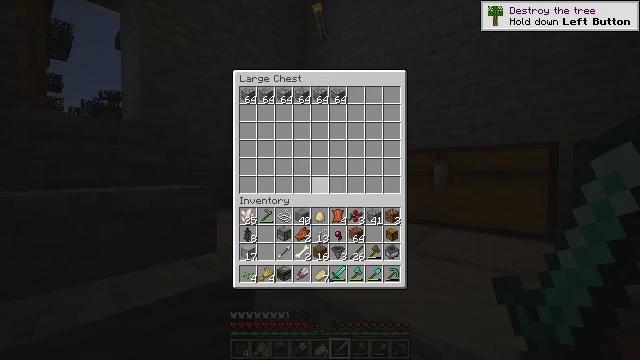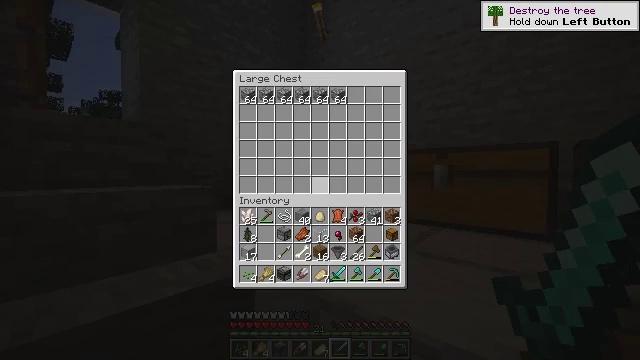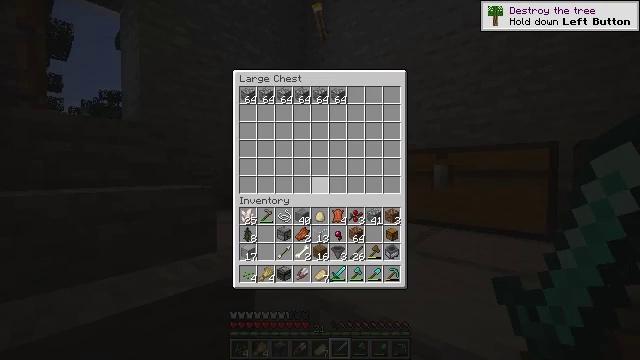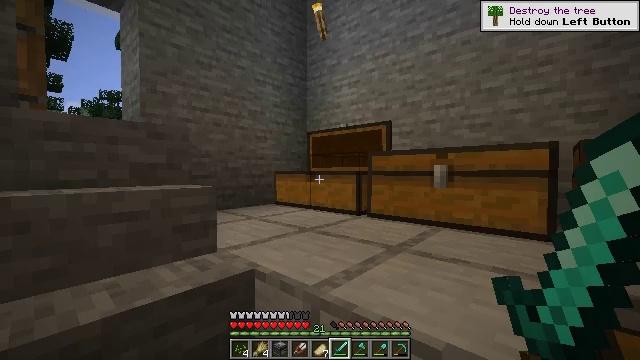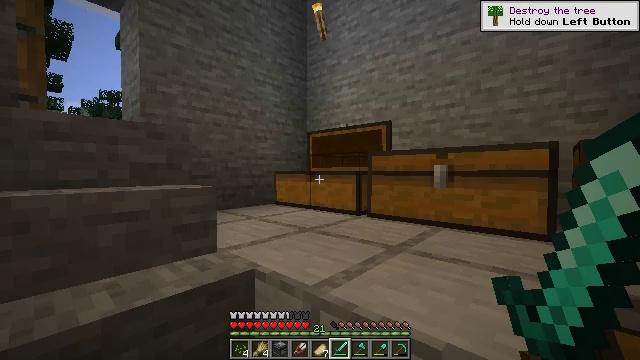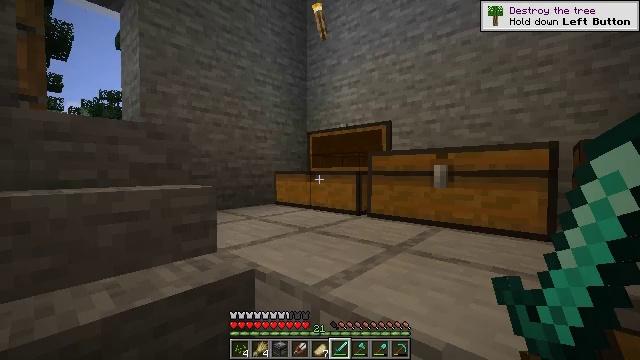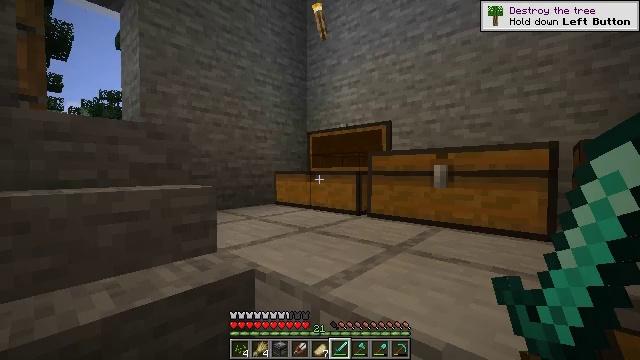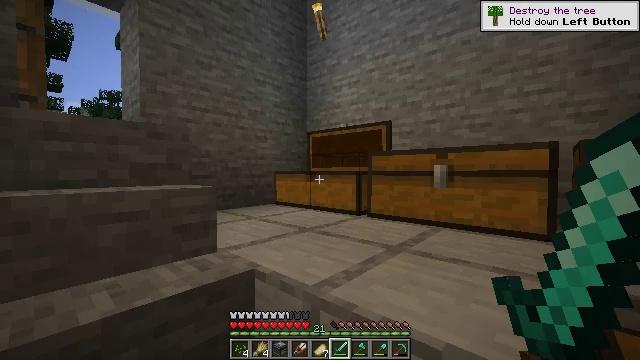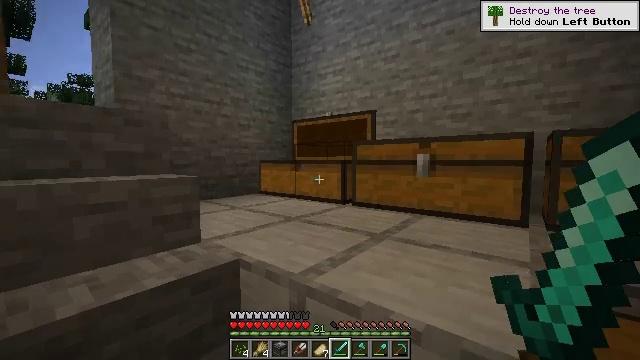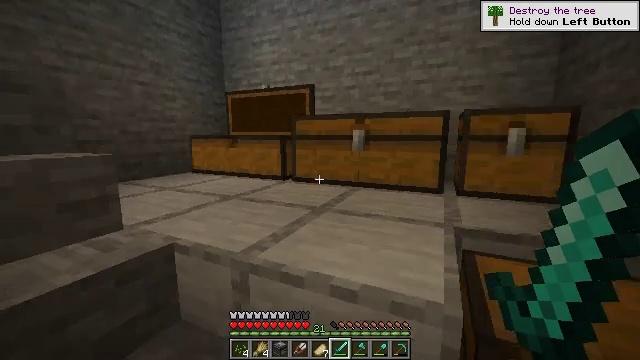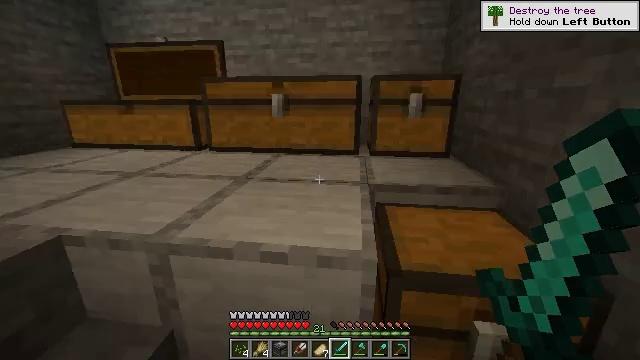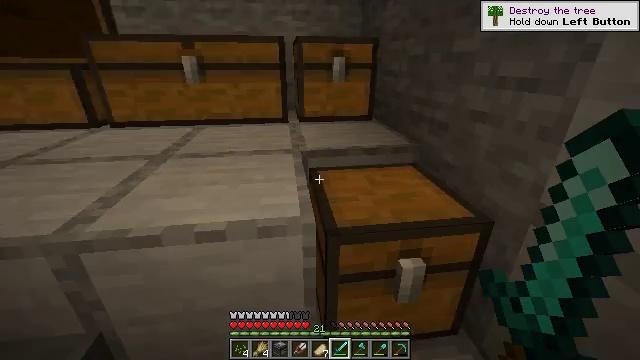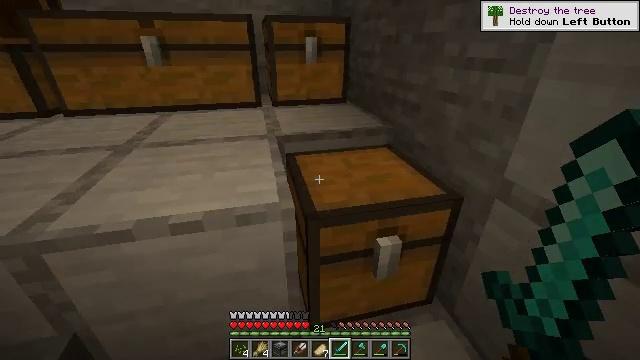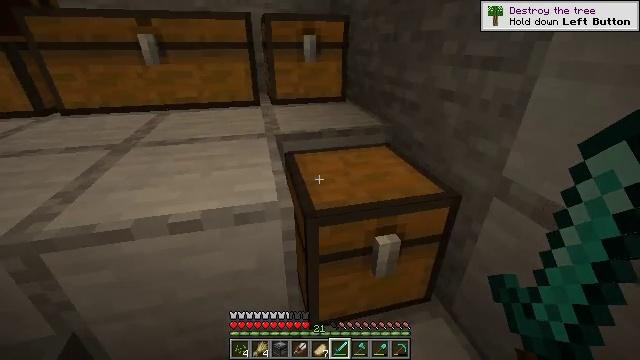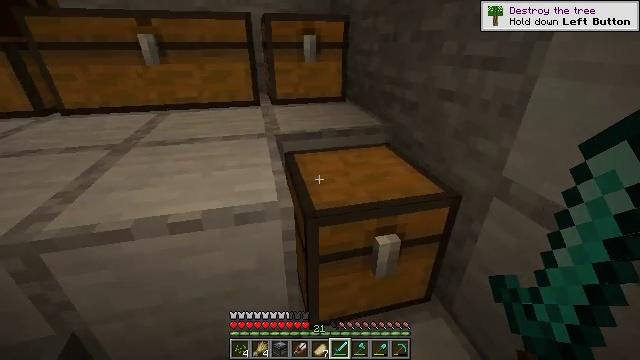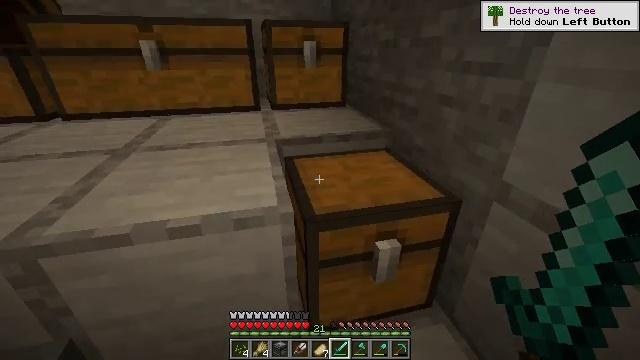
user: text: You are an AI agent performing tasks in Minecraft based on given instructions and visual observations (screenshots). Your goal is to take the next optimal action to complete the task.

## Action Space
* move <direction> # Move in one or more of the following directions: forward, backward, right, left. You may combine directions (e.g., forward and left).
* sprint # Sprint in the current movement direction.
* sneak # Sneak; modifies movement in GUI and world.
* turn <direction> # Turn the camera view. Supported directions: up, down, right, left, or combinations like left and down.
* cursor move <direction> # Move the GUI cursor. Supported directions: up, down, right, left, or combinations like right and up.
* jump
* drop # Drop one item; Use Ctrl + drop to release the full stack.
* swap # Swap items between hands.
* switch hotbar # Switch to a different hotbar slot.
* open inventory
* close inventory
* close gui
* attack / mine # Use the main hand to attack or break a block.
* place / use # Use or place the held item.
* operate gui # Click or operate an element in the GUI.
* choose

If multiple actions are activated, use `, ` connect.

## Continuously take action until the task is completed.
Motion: motion action
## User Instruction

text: craft item air
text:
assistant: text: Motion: no_op
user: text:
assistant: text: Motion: no_op
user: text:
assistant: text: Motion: no_op
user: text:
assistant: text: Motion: no_op
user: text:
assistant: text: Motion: no_op
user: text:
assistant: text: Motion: no_op
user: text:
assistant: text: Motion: no_op
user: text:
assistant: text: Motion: turn right and down
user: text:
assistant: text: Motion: turn right and down
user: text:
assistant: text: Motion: turn right and down
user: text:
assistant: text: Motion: turn right and down
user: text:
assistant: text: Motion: turn right and down
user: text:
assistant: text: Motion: no_op
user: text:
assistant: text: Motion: no_op
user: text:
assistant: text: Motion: turn up
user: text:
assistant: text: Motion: turn up
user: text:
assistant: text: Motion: turn left and up
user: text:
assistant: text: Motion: turn left and up
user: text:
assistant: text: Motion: turn left
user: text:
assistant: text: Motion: no_op
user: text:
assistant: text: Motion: no_op
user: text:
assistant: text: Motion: use / place
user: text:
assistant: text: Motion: use / place
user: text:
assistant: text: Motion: use / place
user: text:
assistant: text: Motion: use / place
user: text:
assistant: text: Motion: no_op
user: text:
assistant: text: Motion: no_op
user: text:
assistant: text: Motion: no_op
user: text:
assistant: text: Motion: no_op
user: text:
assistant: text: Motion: no_op